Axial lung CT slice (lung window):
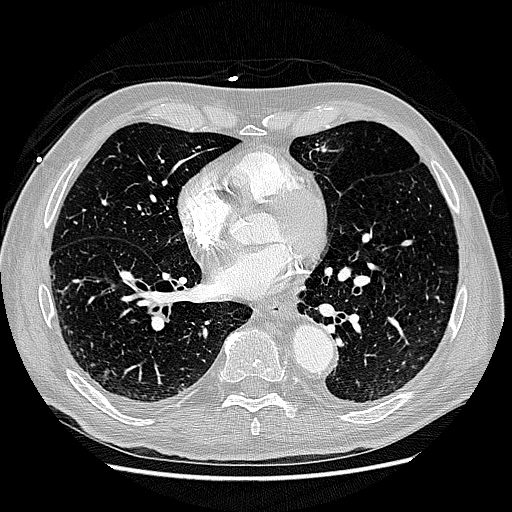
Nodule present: no